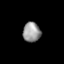
Tissue: lung
Cell type: T cells
Senescence score: 0.1562
Nuclear area (px): 342
Mean DAPI intensity: 151.263